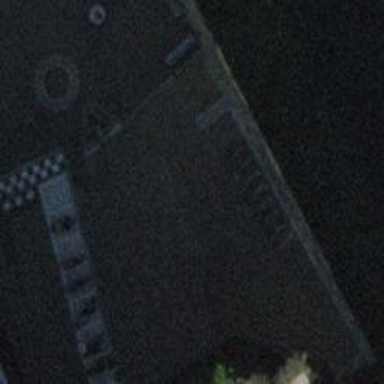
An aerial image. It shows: Bicycle parking area with anchor-type racks.